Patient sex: M
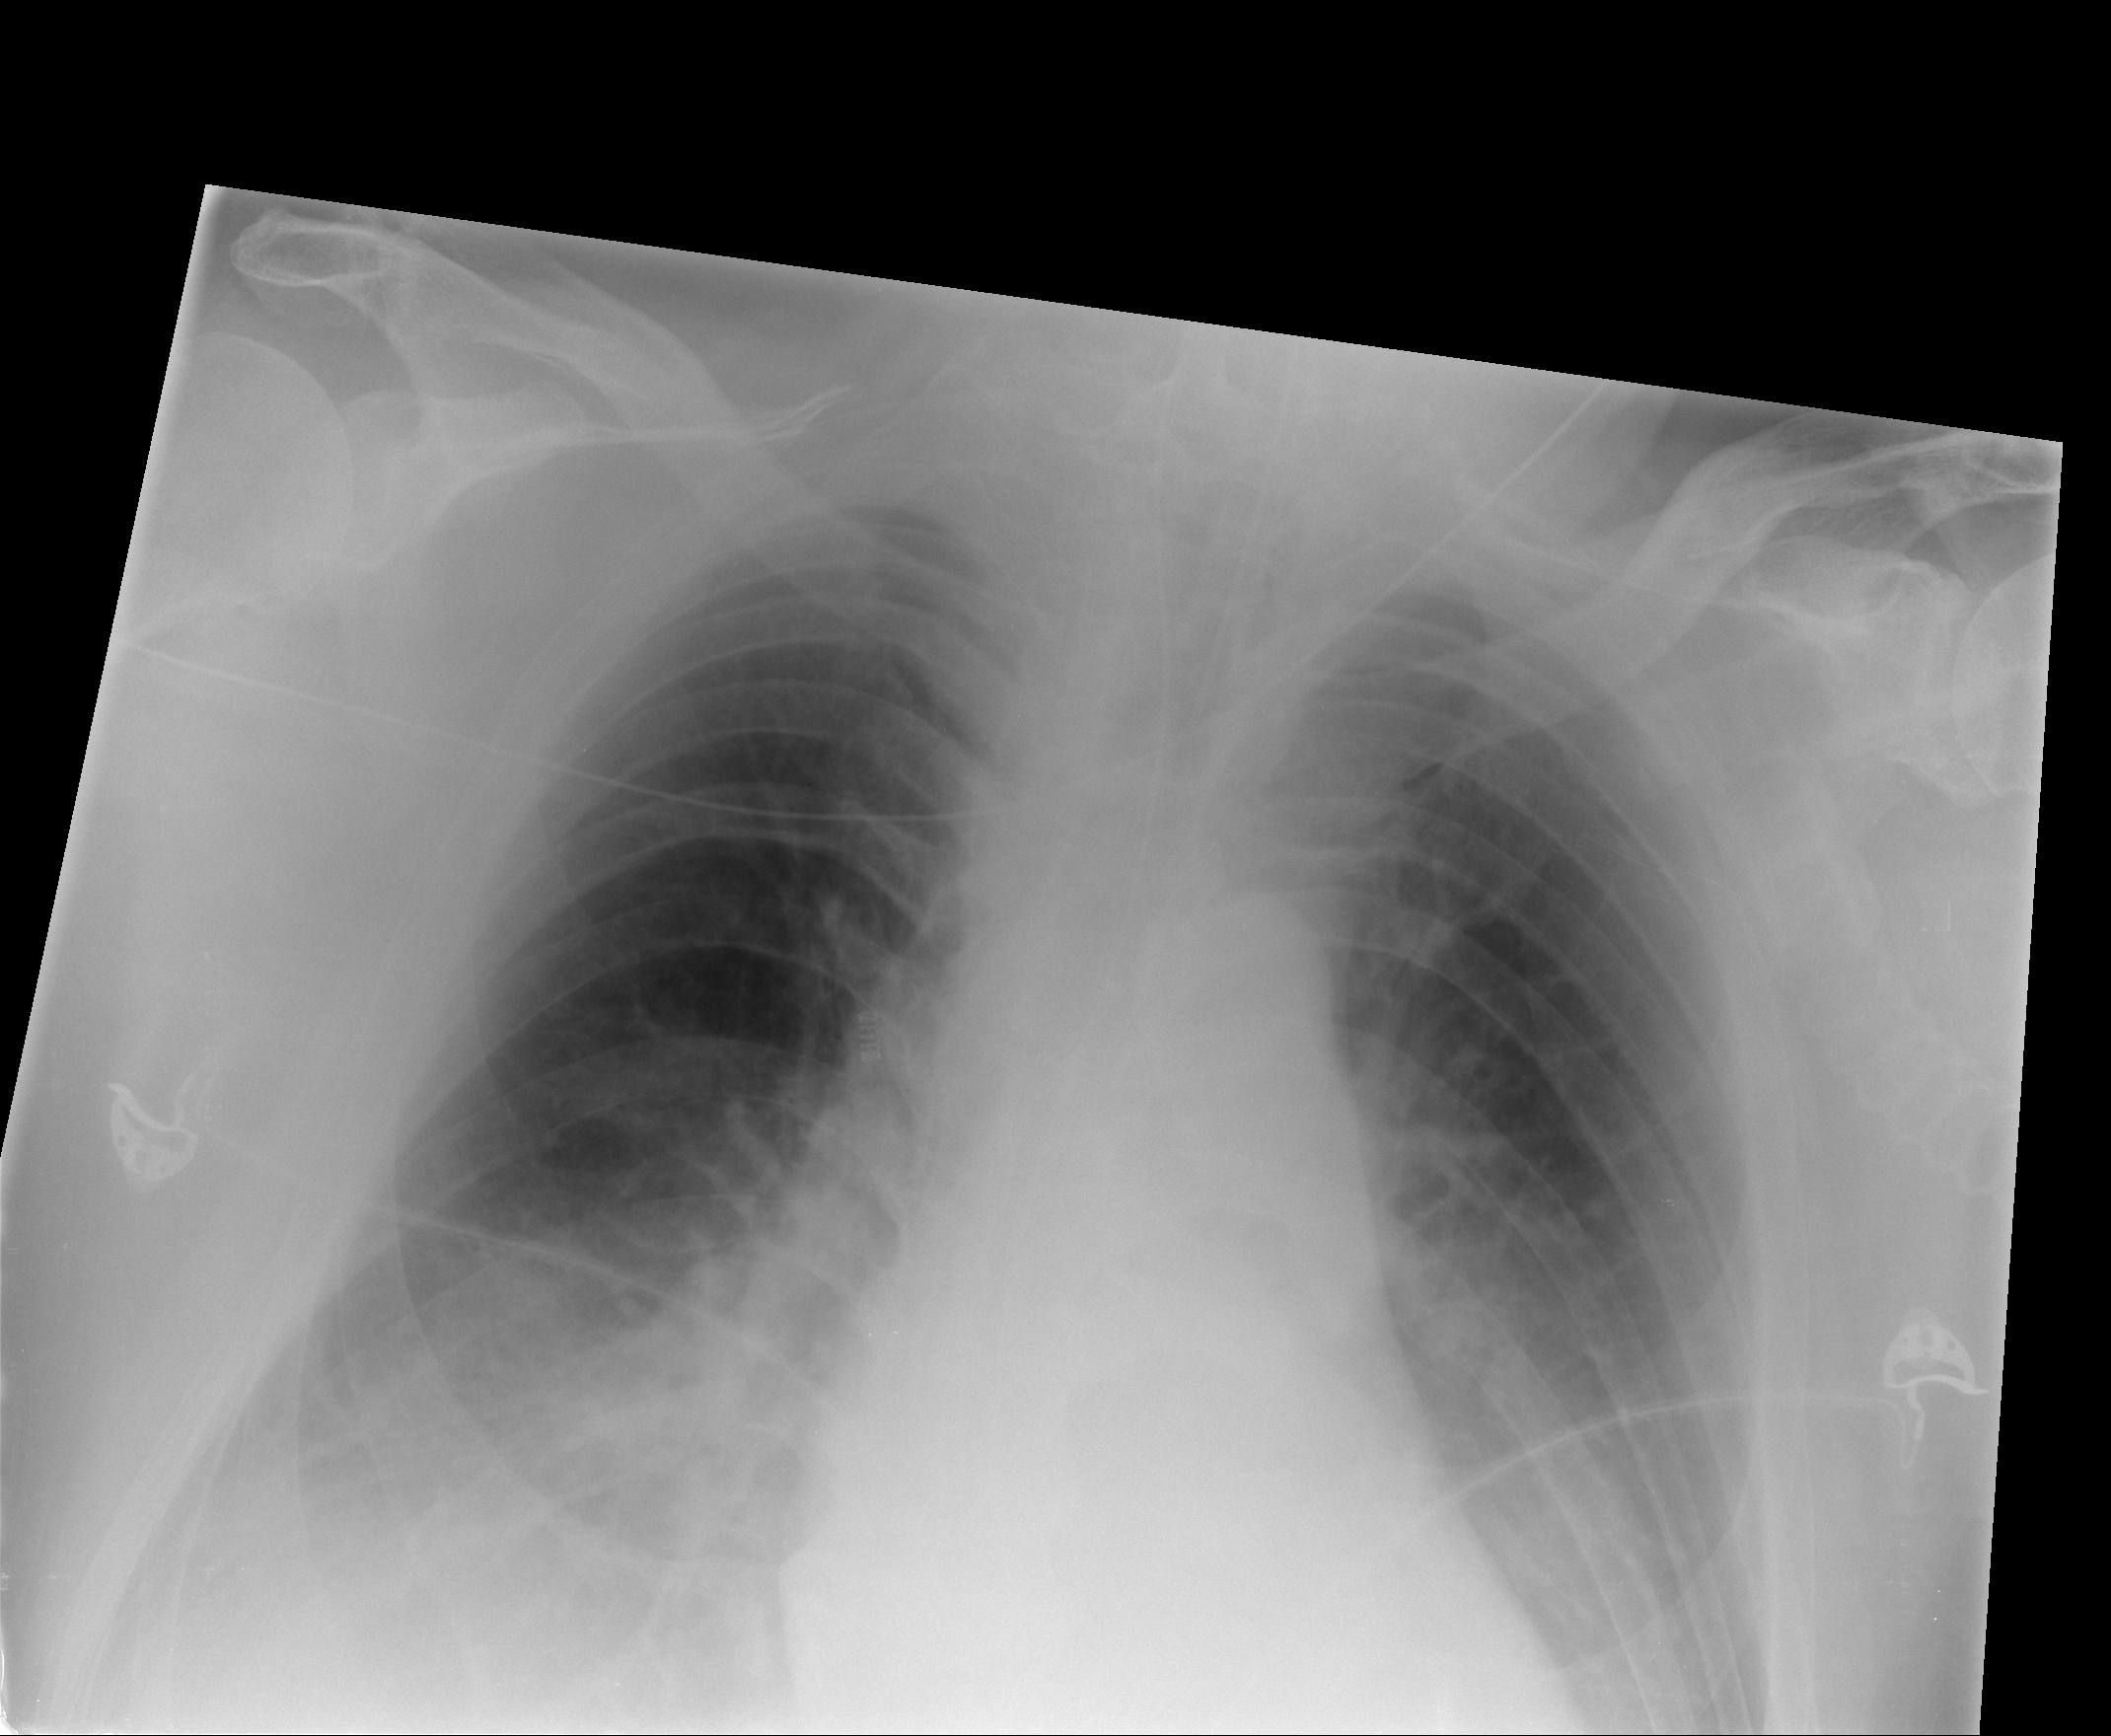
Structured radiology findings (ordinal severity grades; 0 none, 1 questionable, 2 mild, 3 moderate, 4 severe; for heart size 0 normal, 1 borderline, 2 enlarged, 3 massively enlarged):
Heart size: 2
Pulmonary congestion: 2
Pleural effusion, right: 2
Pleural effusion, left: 2
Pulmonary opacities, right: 2
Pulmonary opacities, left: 1
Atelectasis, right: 3
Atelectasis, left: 2